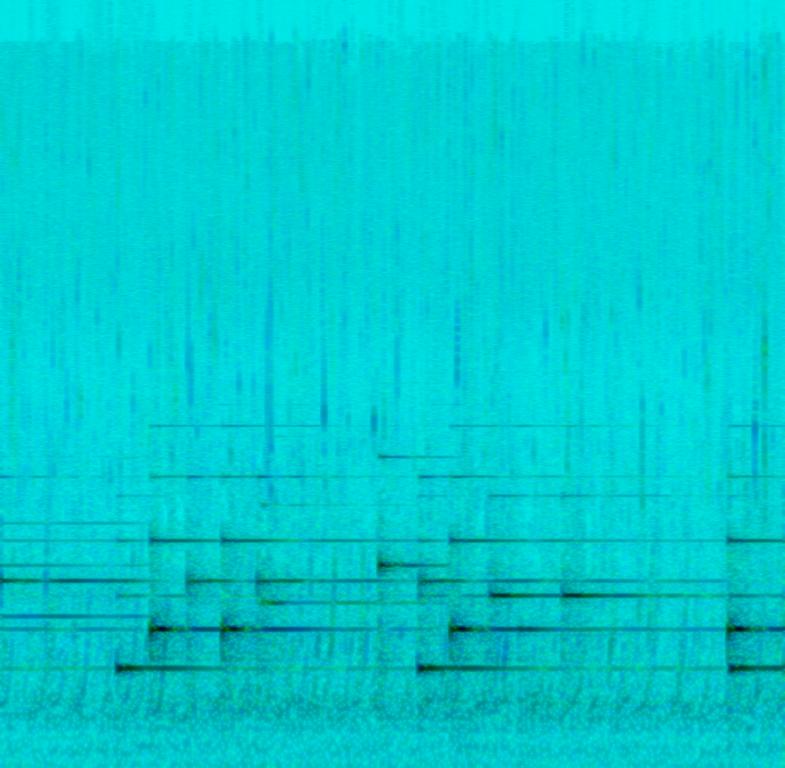
This song contains a piano-composition with a lot of reverb playing a relaxing melody while running a waterdrippling sample. This song may be playing at home for meditation or sleeping.